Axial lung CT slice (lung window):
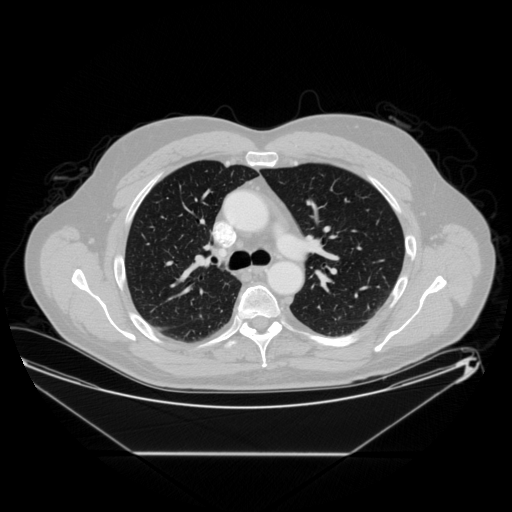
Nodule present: no